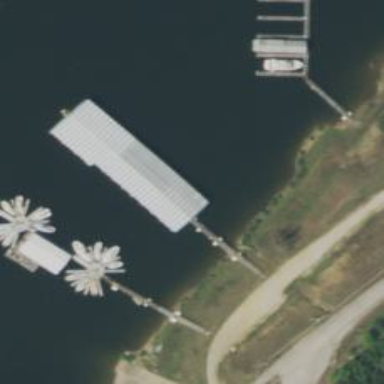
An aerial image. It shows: Man-made pier.